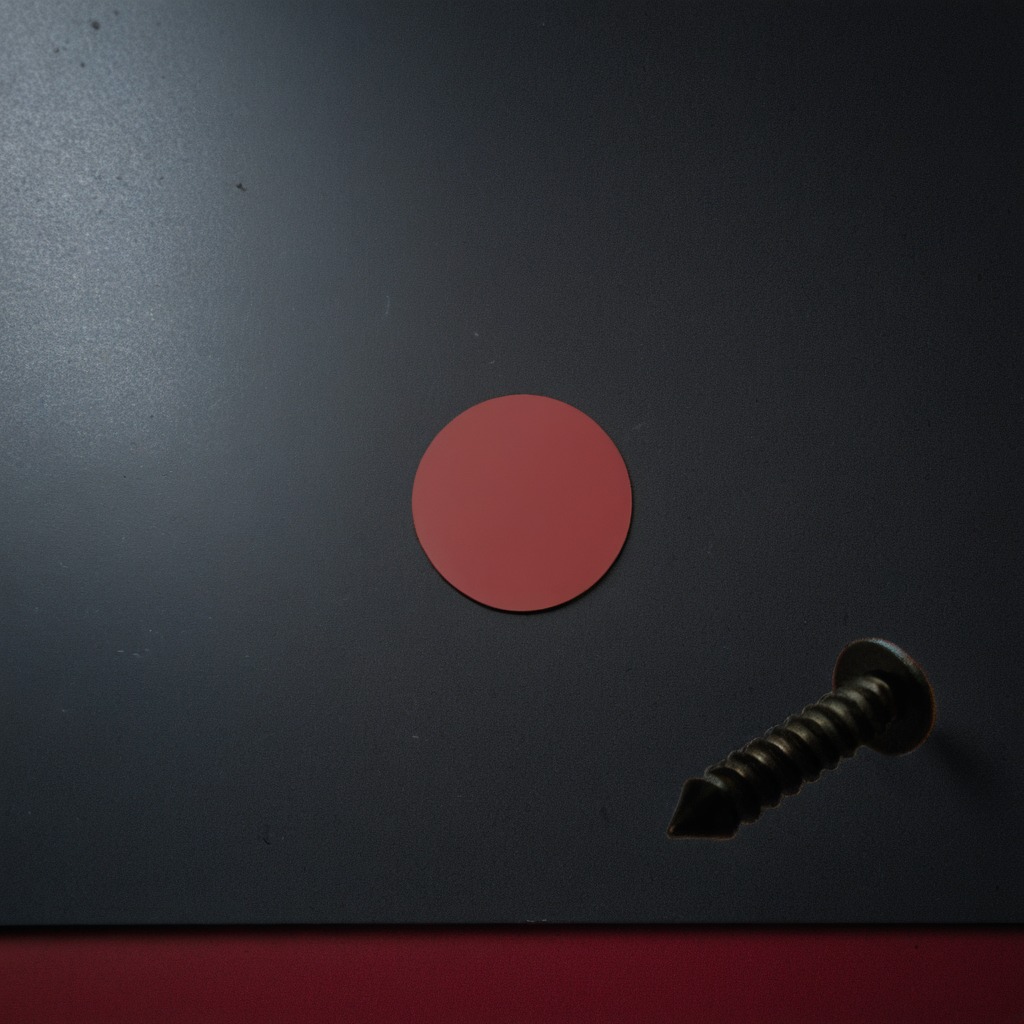
A metal screw lies on the clean granite tabletop covered with a red rubber mat inside a workshop at night dim ambient light soft shadows worn but beneath the mat